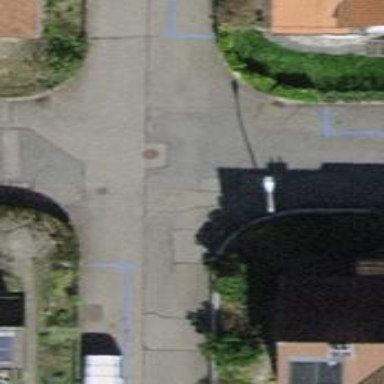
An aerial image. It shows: Residential road with asphalt surface and no sidewalk.